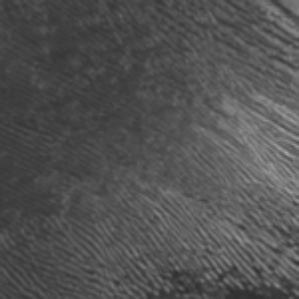
Label: frost